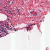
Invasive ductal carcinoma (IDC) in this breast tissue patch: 0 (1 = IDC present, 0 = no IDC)